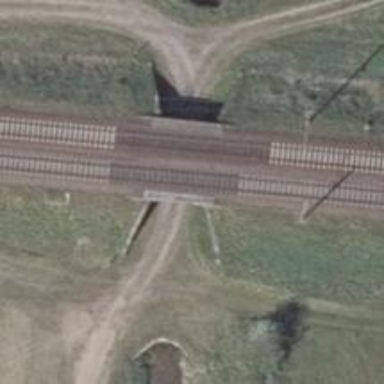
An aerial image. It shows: Railway bridge with electrified contact lines.